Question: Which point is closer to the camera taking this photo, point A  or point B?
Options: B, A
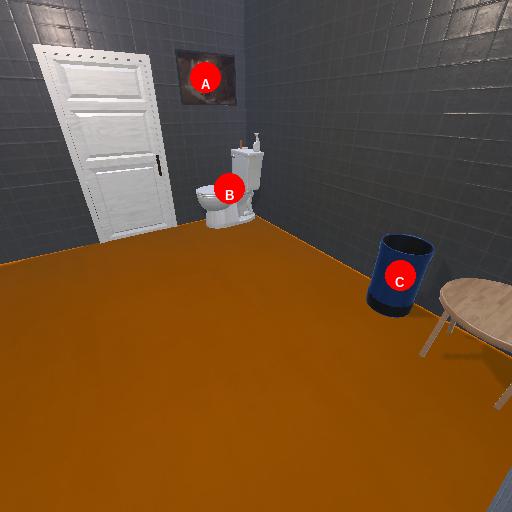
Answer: B